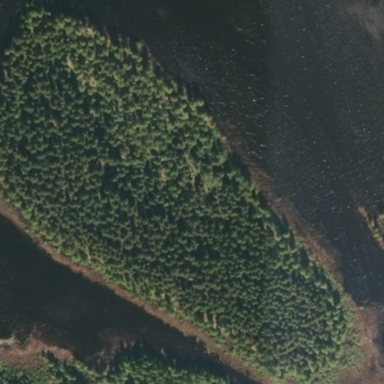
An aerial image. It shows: Islet surrounded by woodland.